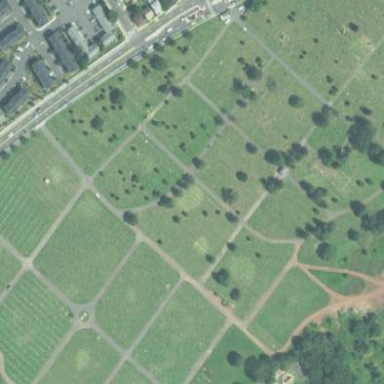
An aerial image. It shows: Cemetery.